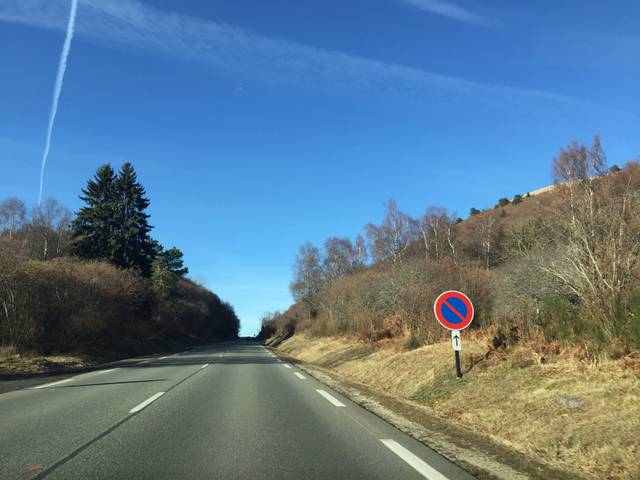
Region: France
Coordinates: 45.804, 2.983